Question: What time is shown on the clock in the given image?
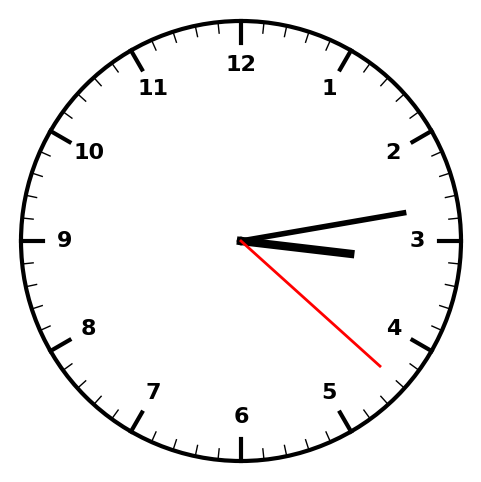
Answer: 03:13:22